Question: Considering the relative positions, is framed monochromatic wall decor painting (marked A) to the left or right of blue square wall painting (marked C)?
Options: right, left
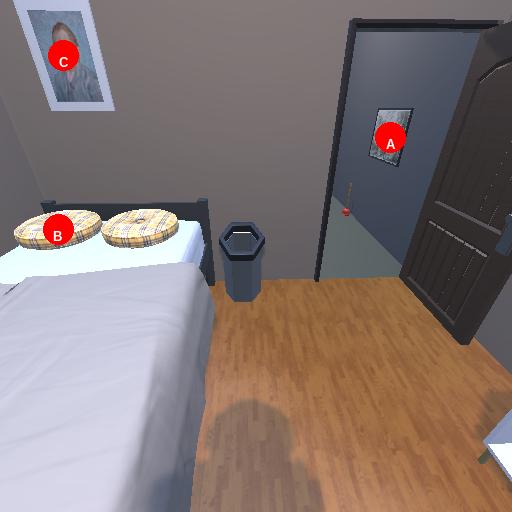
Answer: right